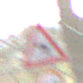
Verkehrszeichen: KurveLinks
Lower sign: Ueberholverbot
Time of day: MorningAfternoon
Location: Outdoor (Nature)
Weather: PartlyCloudy
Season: NotSpecified
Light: Natural